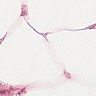
Metastatic tissue present: no